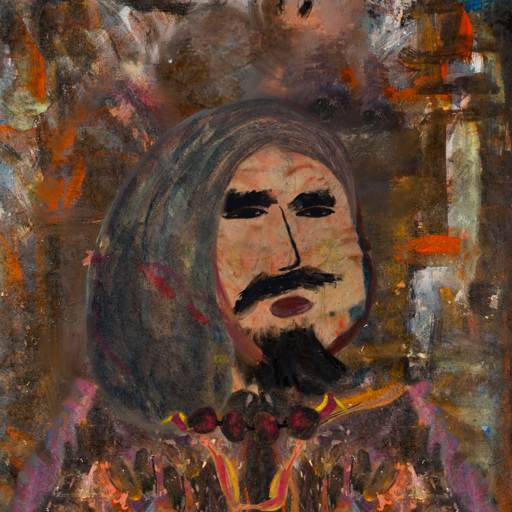
Background: GypsyQueen, Head And Neck Side: Orphan, Face Side: Mosgoul, Bust: Gypsy_Queen, Hair Side: Gypsy_Mother, Head Accessory: Blank, Second Necklace: Gypsy_Mother_1, Necklace: Mosgoul, Baby: Blank